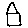
Label: house